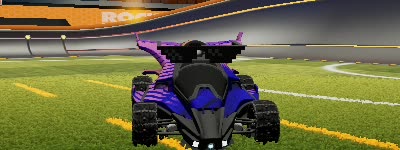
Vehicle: aftershock